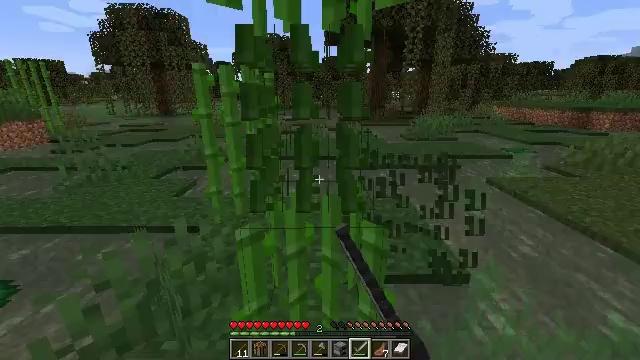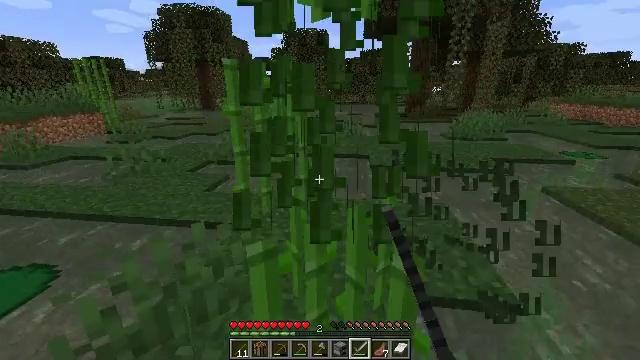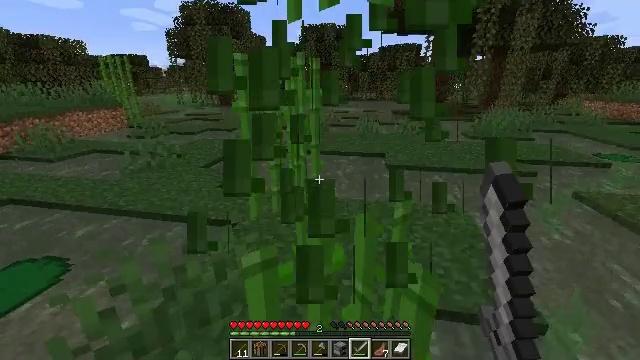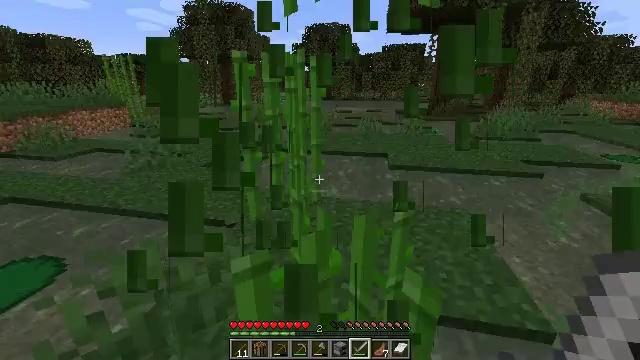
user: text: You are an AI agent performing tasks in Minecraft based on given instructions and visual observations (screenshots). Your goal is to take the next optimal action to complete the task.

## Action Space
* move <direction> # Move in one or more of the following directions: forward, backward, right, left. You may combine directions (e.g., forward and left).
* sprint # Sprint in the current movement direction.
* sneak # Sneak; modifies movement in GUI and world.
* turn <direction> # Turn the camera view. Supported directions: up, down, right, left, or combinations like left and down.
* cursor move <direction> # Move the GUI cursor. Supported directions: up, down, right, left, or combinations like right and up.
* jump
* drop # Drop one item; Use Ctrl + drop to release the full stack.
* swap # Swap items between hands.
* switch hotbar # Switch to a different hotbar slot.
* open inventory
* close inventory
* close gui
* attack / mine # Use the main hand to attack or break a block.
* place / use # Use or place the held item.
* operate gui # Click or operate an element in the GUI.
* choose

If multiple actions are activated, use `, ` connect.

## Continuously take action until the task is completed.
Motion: motion action
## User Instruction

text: Break the sugar cane.
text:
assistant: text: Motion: turn left
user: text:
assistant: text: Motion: turn left
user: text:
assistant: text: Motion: attack / mine
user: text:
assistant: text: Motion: attack / mine